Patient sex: F
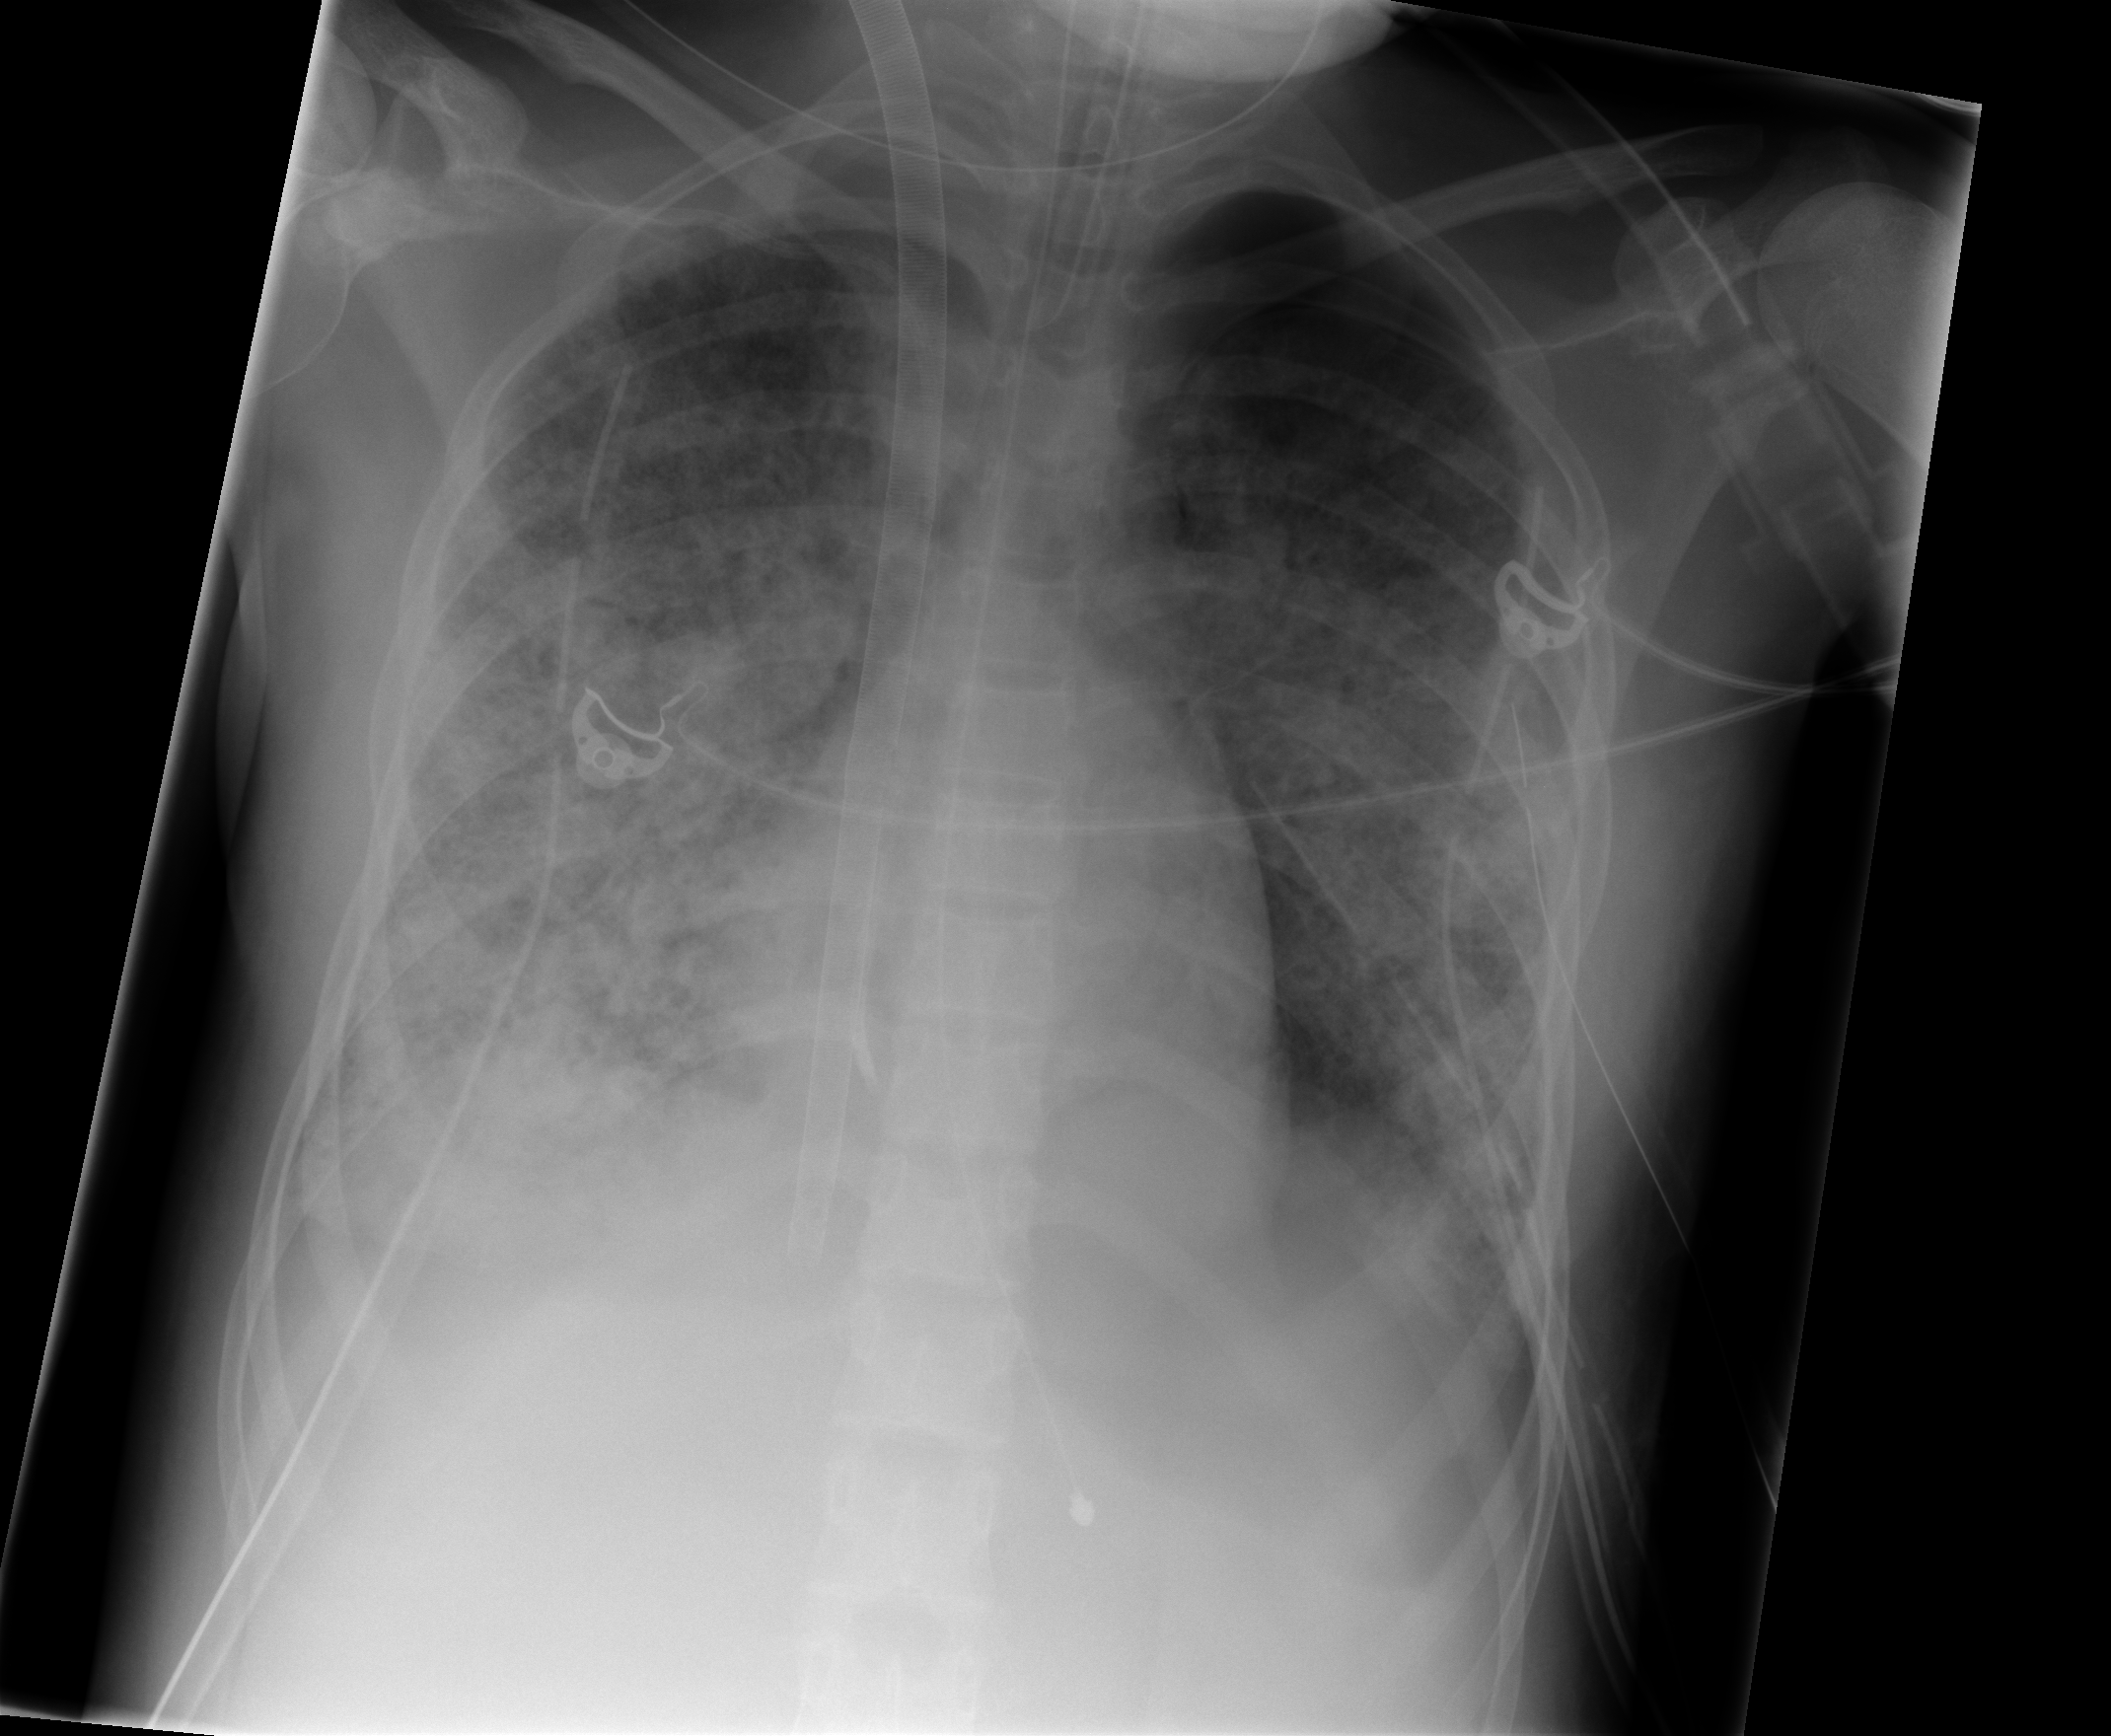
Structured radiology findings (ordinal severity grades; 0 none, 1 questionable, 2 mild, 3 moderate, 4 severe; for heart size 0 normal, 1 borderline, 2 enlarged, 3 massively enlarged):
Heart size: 0
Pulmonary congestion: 2
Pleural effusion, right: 2
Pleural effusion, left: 0
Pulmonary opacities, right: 4
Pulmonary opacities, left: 4
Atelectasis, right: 3
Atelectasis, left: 2